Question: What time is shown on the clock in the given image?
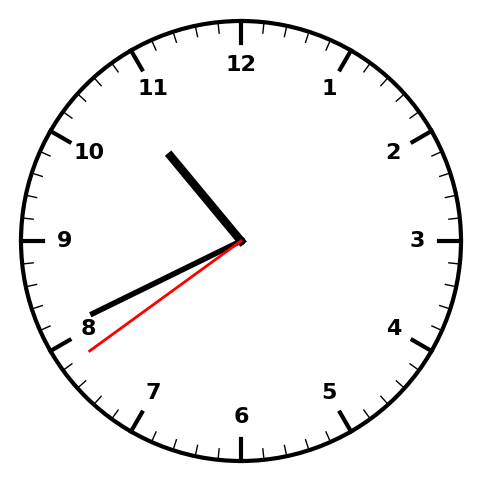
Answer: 10:40:39